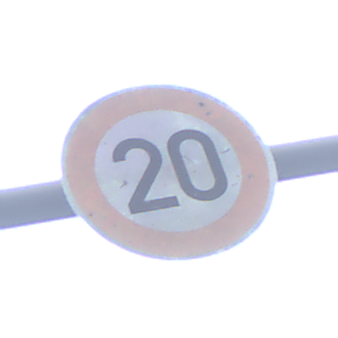
Verkehrszeichen: Geschwindigkeit20
Umgebung: Outdoor, Urban
Tageszeit: SunriseSunset
Wetter: PartlyCloudy
Licht: Natural
Jahreszeit: NotSpecified
Kontrast: MediumContrast